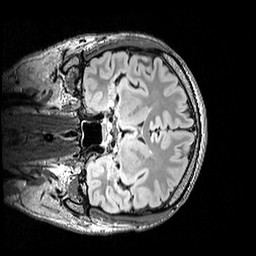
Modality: FLAIR
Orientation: coronal
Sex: male
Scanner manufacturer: siemens
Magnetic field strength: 3 T
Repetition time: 5 s
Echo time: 0.395 s